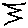
Label: zigzag